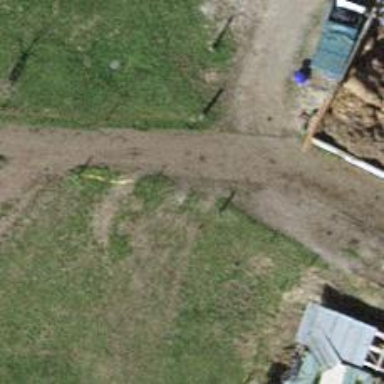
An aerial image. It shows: Gate.